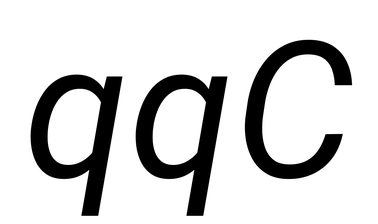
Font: Roboto-Italic_Italic